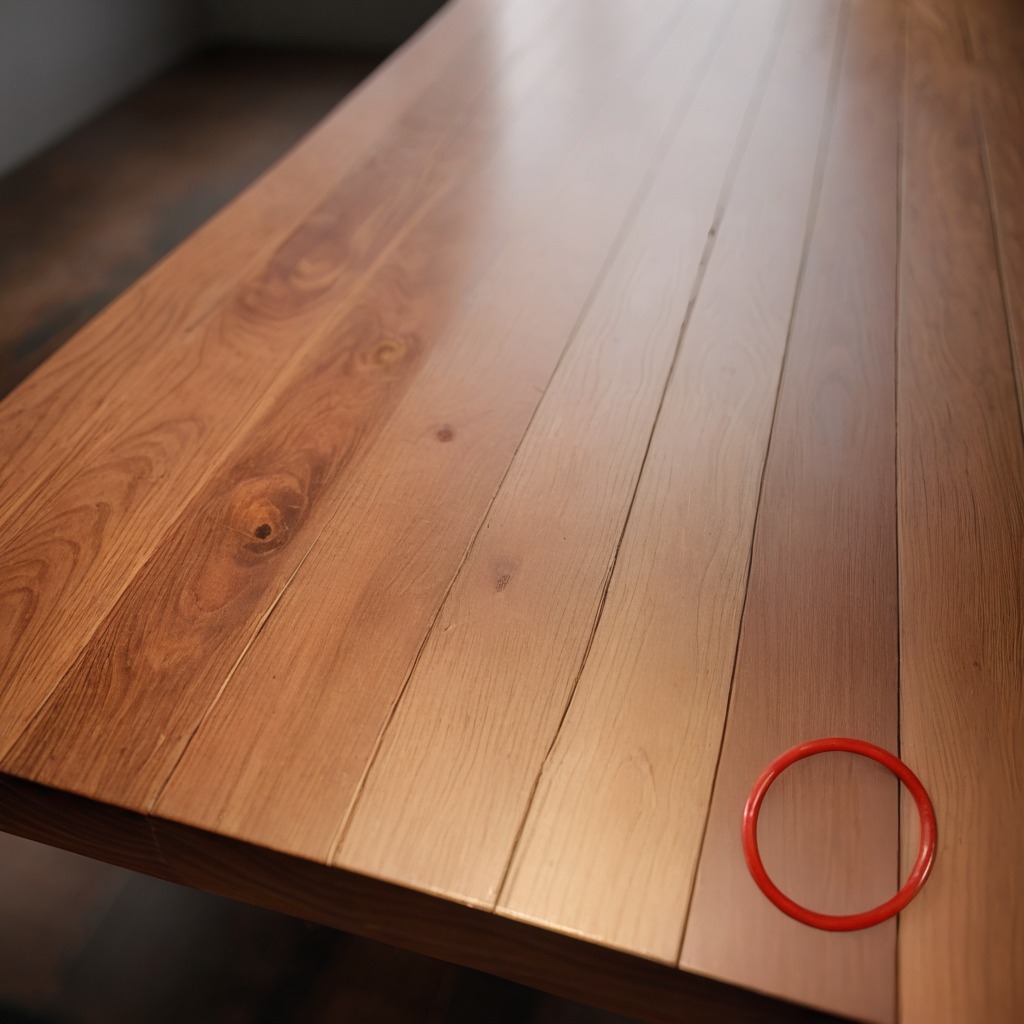
A rubber O-ring is lying on the wooden table in a carpentry studio.